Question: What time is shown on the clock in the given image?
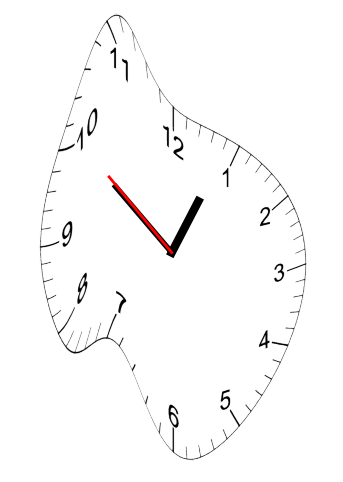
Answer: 12:50:51